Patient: sex F, age 38
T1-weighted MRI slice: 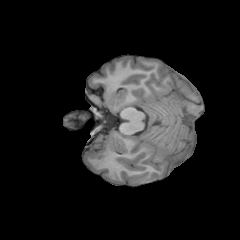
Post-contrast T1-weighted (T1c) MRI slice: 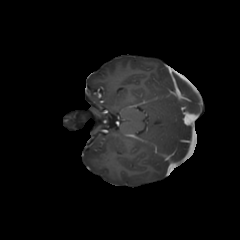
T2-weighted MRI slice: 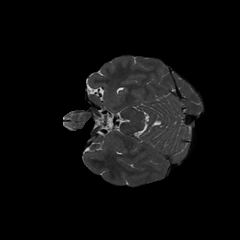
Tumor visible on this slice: no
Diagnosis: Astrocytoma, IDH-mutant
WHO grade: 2